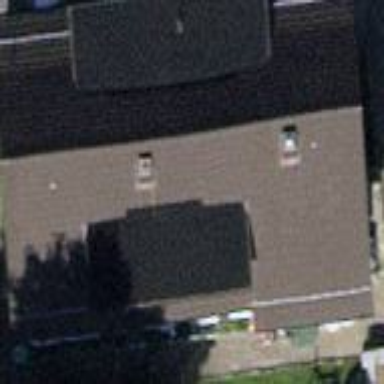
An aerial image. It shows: Gabled roof adorns the apartments building.